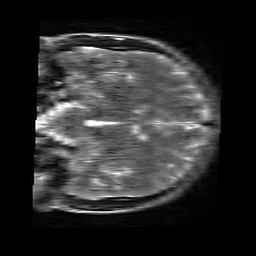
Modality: T2w
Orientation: coronal
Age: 22
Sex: male
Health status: healthy
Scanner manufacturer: siemens
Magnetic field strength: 3 T
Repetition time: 4.01 s
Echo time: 0.116 s